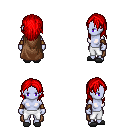
a pixel art fantasy rpg character, female body template, dark elf, purple skin, brown cape, white pants, red long hairstyle, leather bracers, gray slippers, four views (front, back, left, right), 2x2 character sprite sheet, small pixel art, hard edges, no anti-aliasing